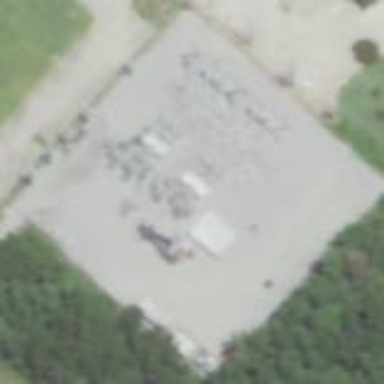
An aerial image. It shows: Outdoor power substation. The substation is at the transmission level. It is surrounded by fence.